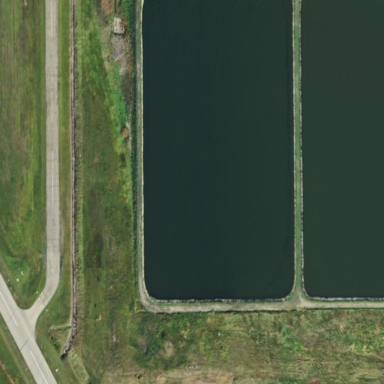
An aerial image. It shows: Natural reservoir of water.